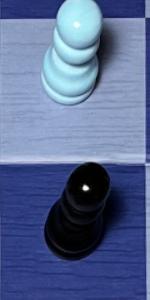
Label: Pawn_Black